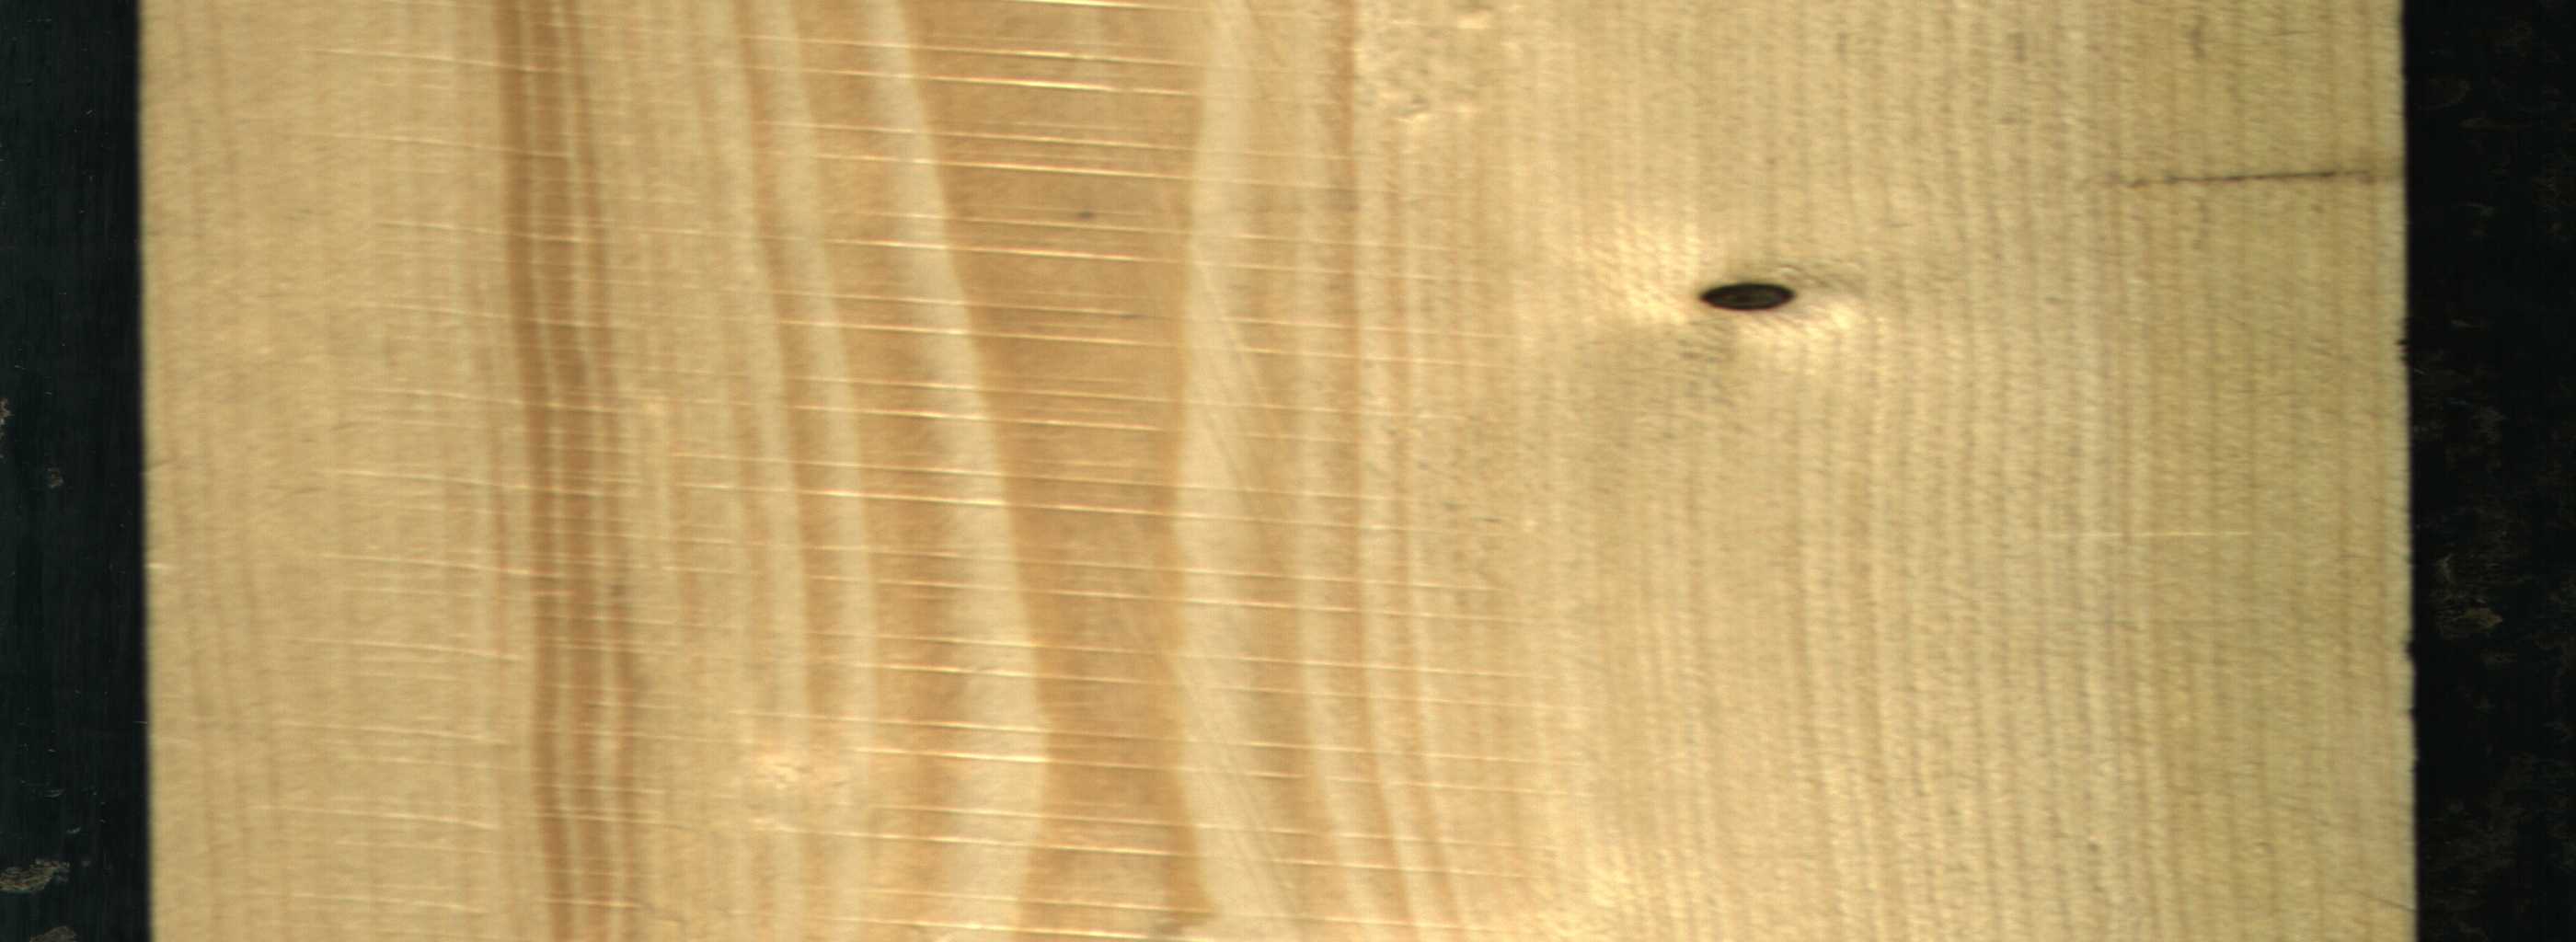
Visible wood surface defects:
Dead_Knot